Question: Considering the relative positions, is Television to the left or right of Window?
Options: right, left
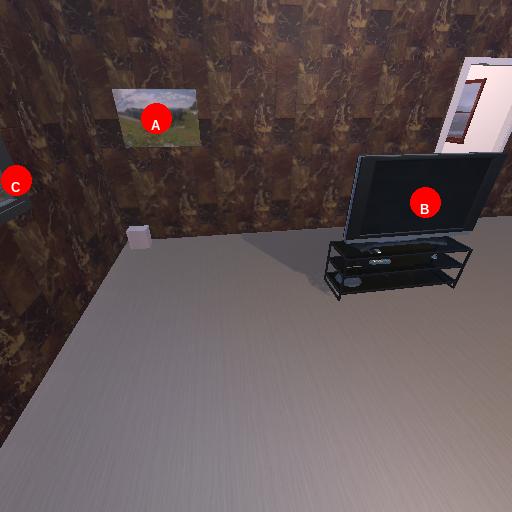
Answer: right